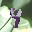
Label: 4